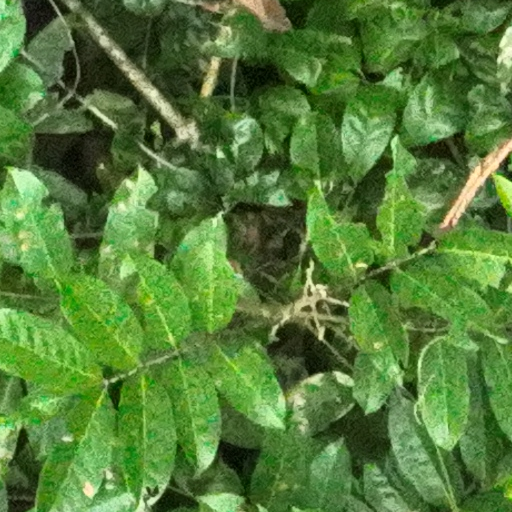
Species: Protium stevensonii
GBIF accepted scientific name: Tetragastris panamensis
Crown area (m\u00b2): 51.794